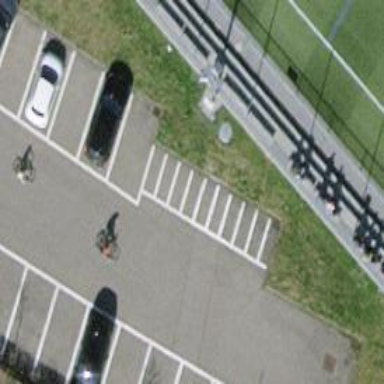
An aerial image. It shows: Bicycle parking area.